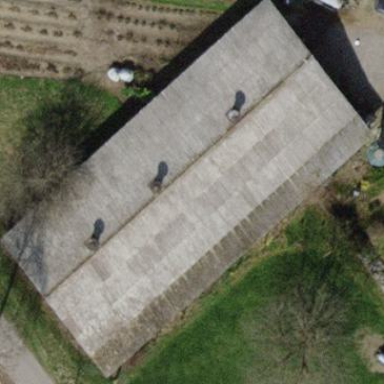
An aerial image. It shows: Greenhouse.